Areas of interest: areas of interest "Five Saints Temple"
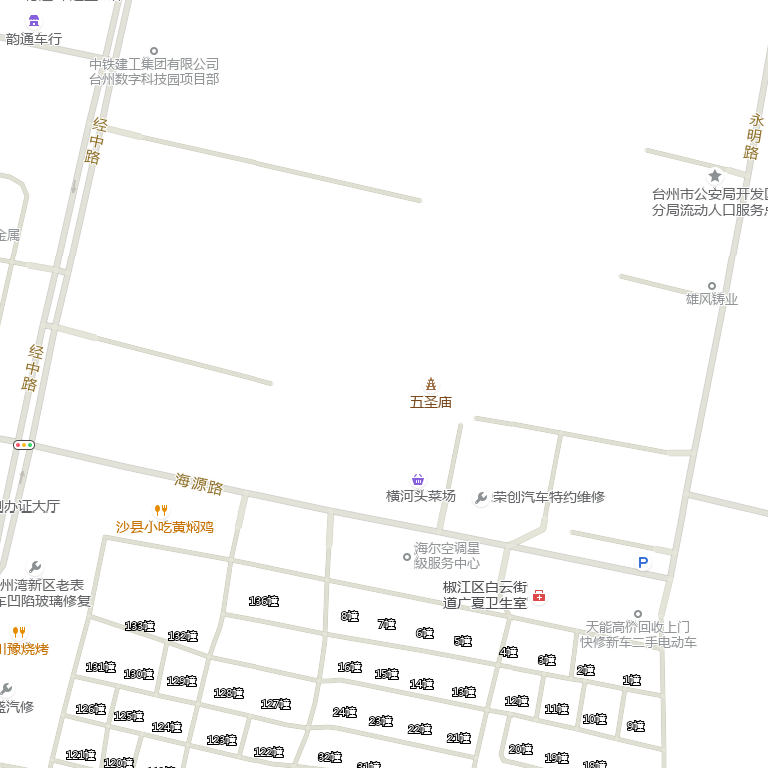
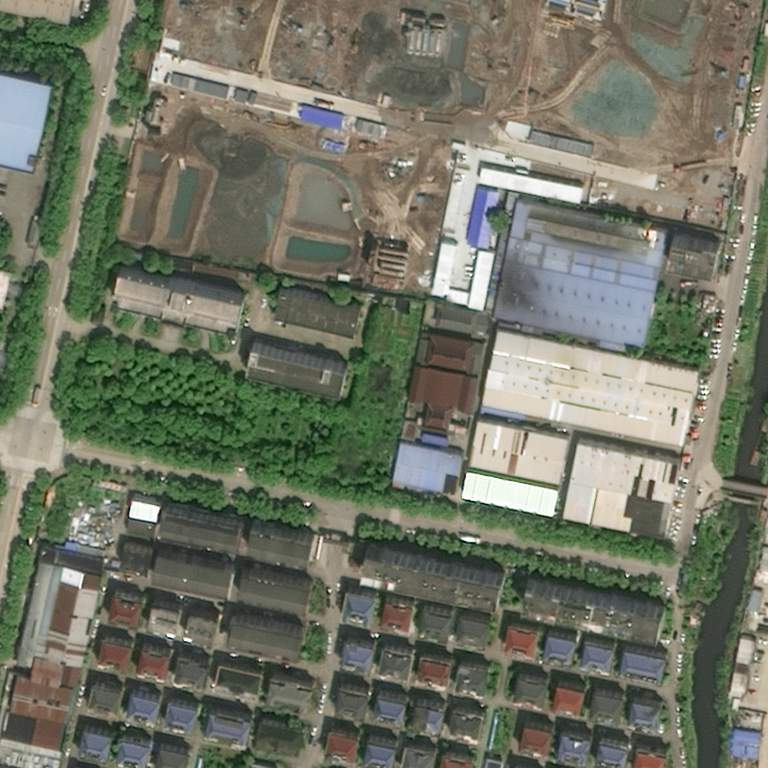